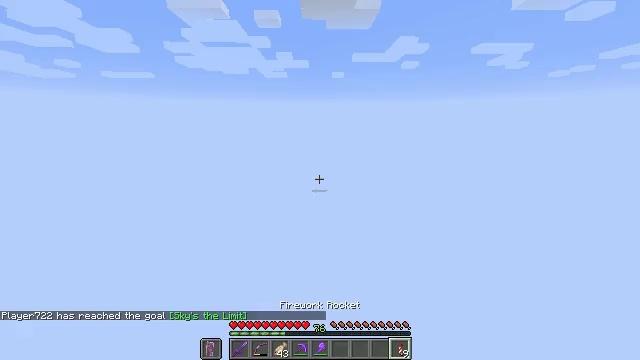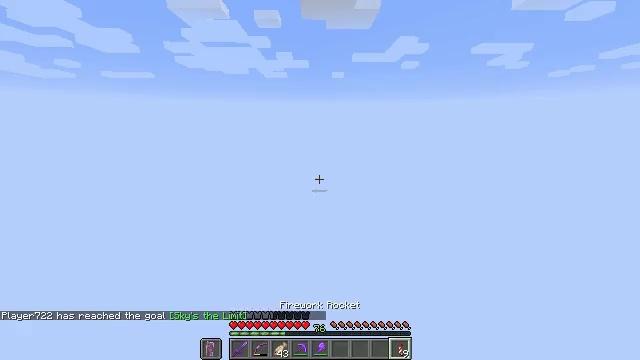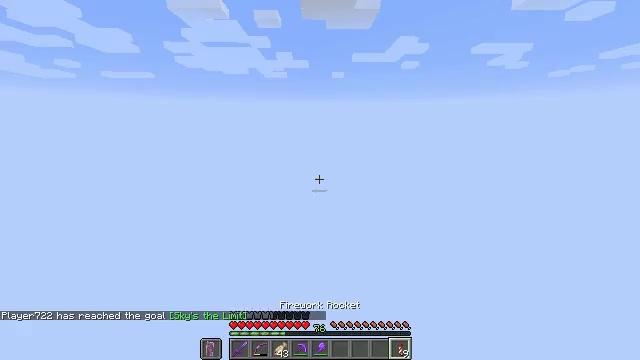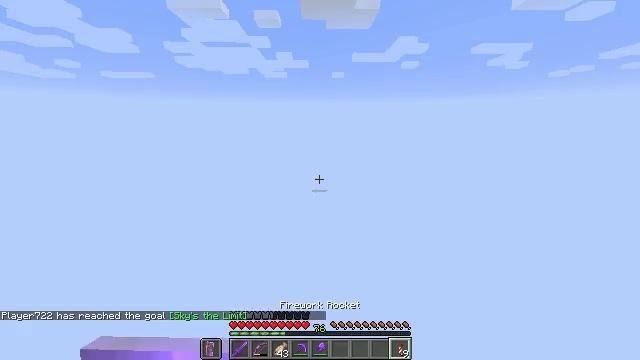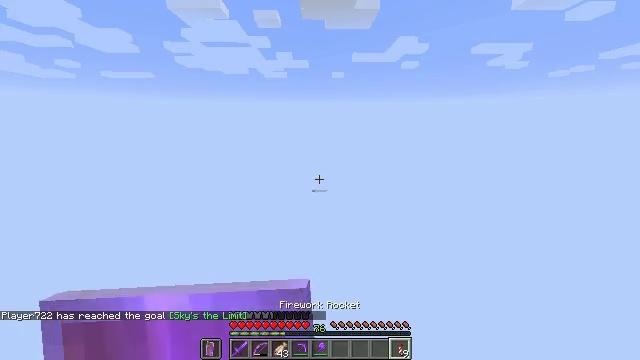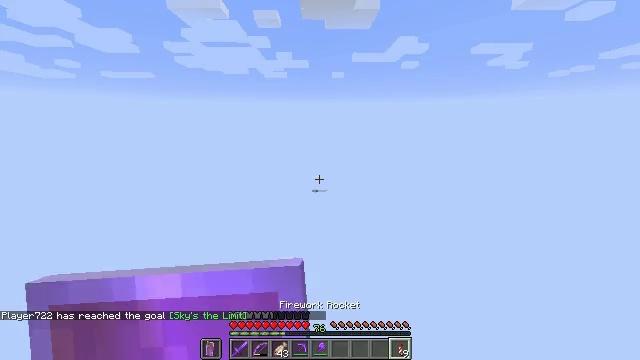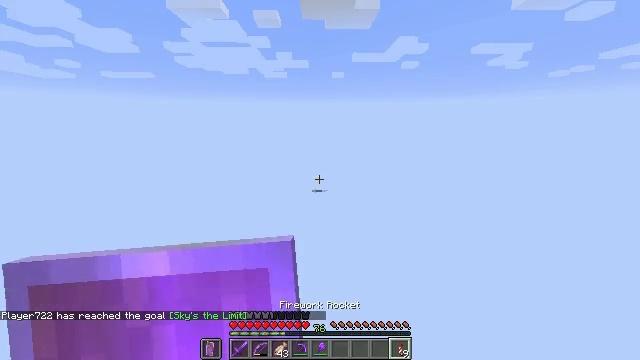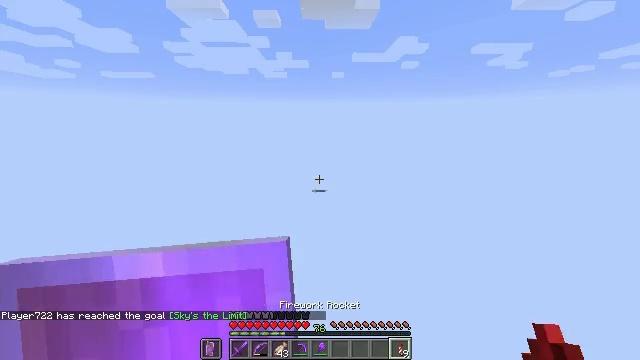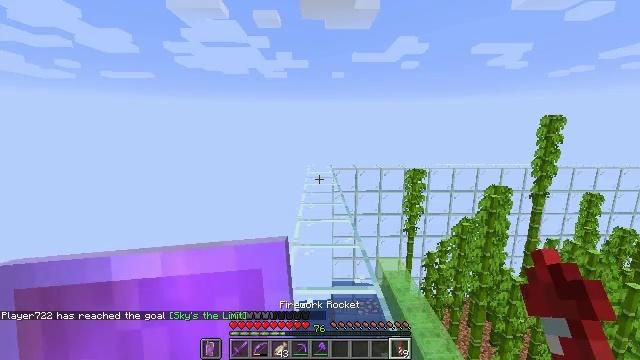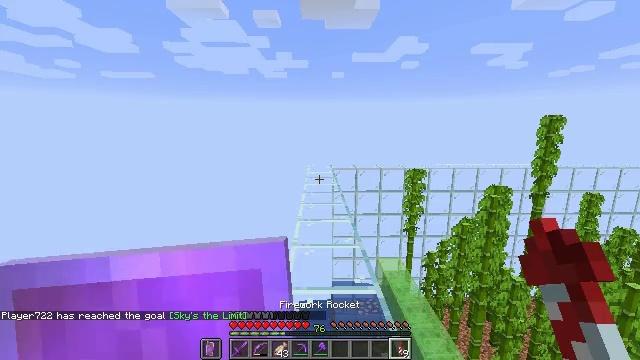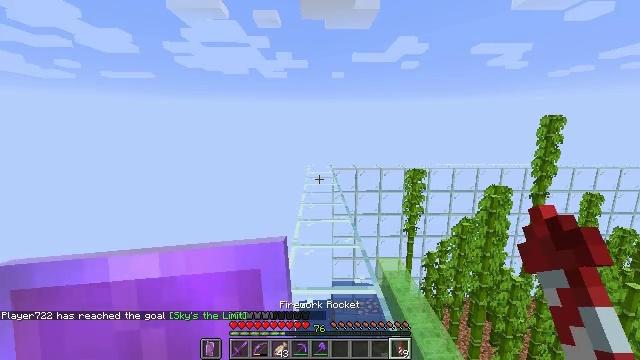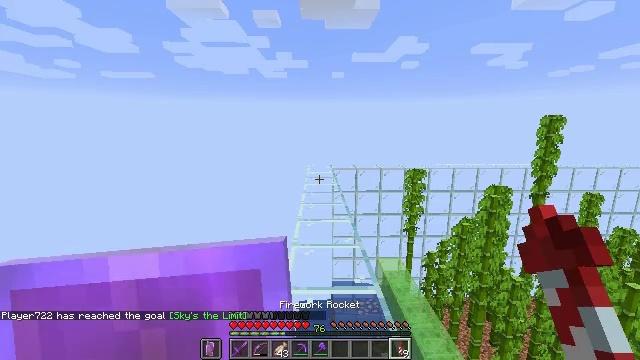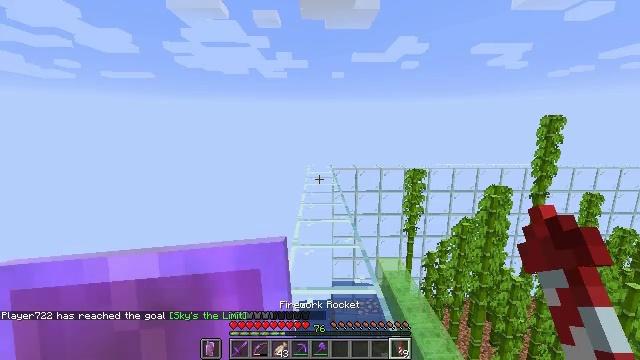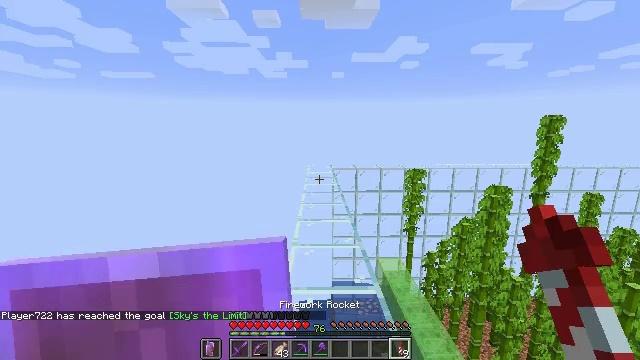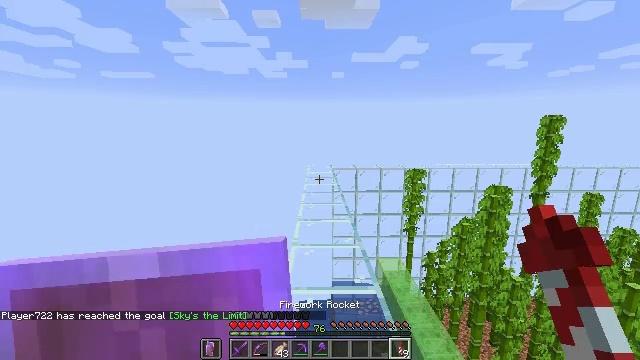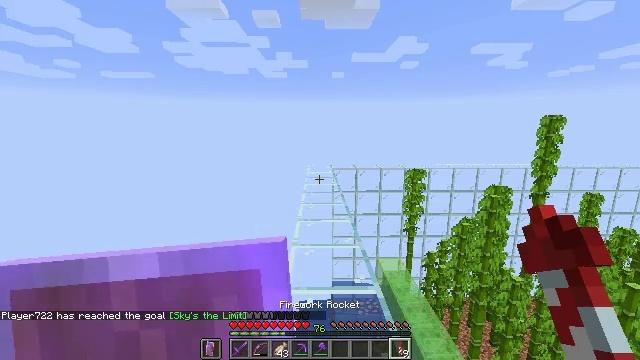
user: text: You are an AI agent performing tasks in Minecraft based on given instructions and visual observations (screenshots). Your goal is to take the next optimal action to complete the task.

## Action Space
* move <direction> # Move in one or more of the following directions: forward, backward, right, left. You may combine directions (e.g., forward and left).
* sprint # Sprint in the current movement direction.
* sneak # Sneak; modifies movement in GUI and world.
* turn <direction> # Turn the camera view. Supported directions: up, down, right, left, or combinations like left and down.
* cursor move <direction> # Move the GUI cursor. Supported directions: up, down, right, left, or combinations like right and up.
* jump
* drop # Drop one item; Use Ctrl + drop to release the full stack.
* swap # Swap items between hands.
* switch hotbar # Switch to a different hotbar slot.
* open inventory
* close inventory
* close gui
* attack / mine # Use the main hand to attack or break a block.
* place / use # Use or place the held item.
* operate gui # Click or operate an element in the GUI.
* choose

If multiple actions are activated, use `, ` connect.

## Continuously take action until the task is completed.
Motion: motion action
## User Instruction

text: Collect jungle leaves by breaking them.
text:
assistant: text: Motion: no_op
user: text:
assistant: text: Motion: no_op
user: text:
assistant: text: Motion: no_op
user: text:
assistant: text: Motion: no_op
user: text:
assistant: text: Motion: no_op
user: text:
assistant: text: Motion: no_op
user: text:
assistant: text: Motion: no_op
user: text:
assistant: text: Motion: no_op
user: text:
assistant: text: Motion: no_op
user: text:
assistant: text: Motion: no_op
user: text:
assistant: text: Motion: no_op
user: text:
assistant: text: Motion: no_op
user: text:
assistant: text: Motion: no_op
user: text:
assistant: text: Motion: no_op
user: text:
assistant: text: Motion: no_op
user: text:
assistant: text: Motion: no_op
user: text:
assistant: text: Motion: turn right
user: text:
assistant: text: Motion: turn right and down
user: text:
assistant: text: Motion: turn right and down
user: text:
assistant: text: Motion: turn right
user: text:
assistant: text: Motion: no_op
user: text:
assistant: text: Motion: no_op
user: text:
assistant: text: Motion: no_op
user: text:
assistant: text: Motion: no_op
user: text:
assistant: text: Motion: no_op
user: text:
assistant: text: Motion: no_op
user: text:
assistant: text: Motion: no_op
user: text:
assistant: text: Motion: no_op
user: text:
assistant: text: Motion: no_op
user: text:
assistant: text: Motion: turn right and up